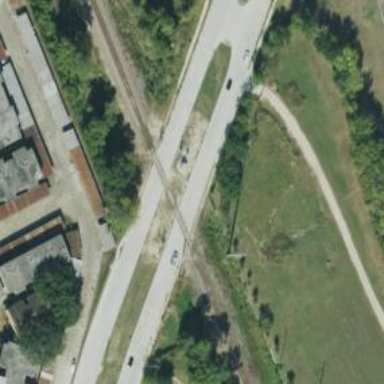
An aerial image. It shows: Level crossing with light signals and saltire markings.